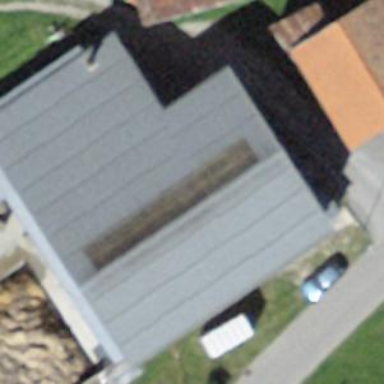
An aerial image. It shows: Barn.